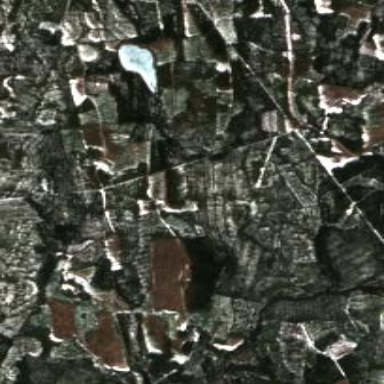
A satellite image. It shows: Mixed woodland with various types of leaves.